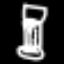
Label: hourglass